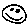
Label: smiley face